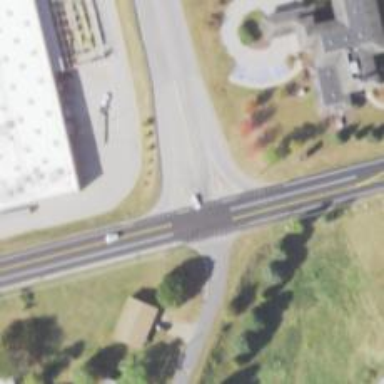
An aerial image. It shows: Unclassified asphalt road with separate sidewalk.